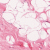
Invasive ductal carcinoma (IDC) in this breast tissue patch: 0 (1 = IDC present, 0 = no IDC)